Field crop: maize
Growth stage: 2
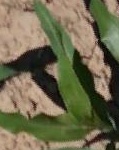
Species: maize